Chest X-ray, PA view. Patient: 57 years old, sex M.
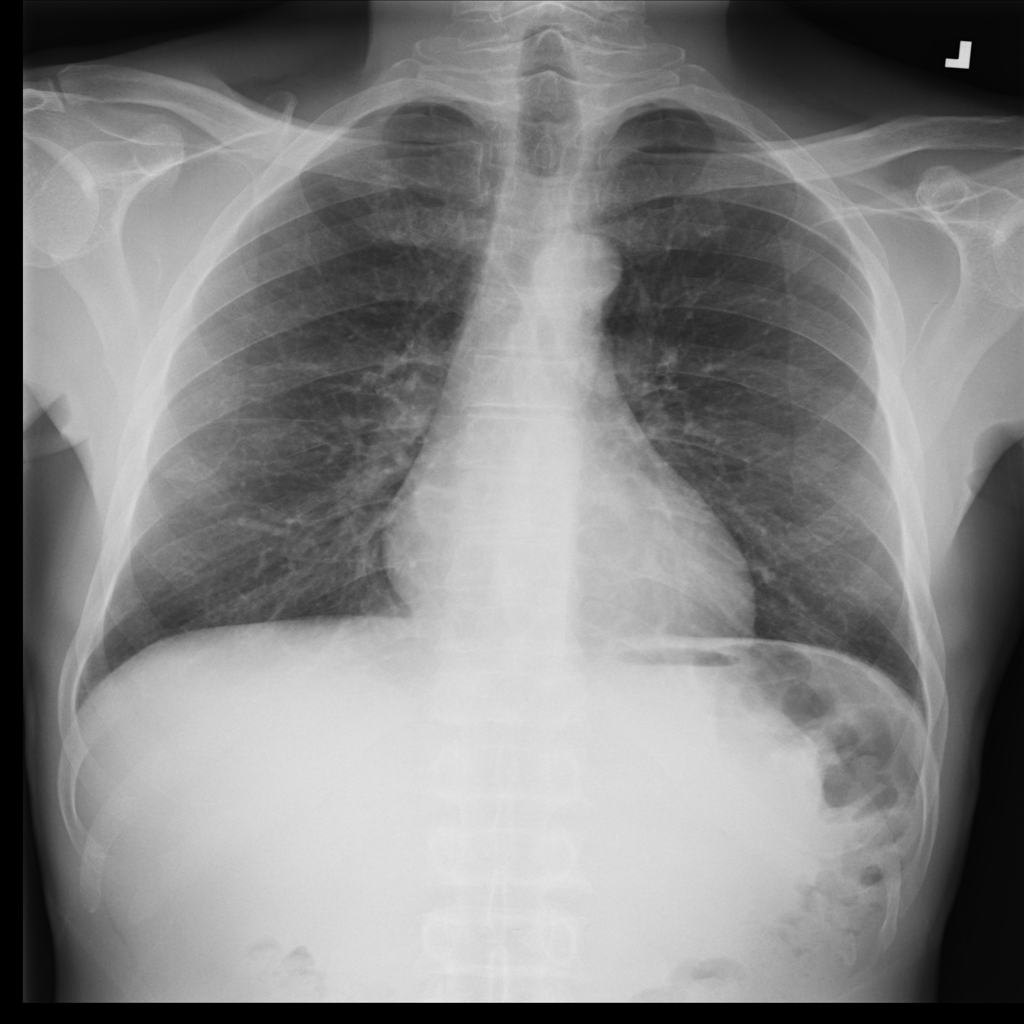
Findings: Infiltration